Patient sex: M
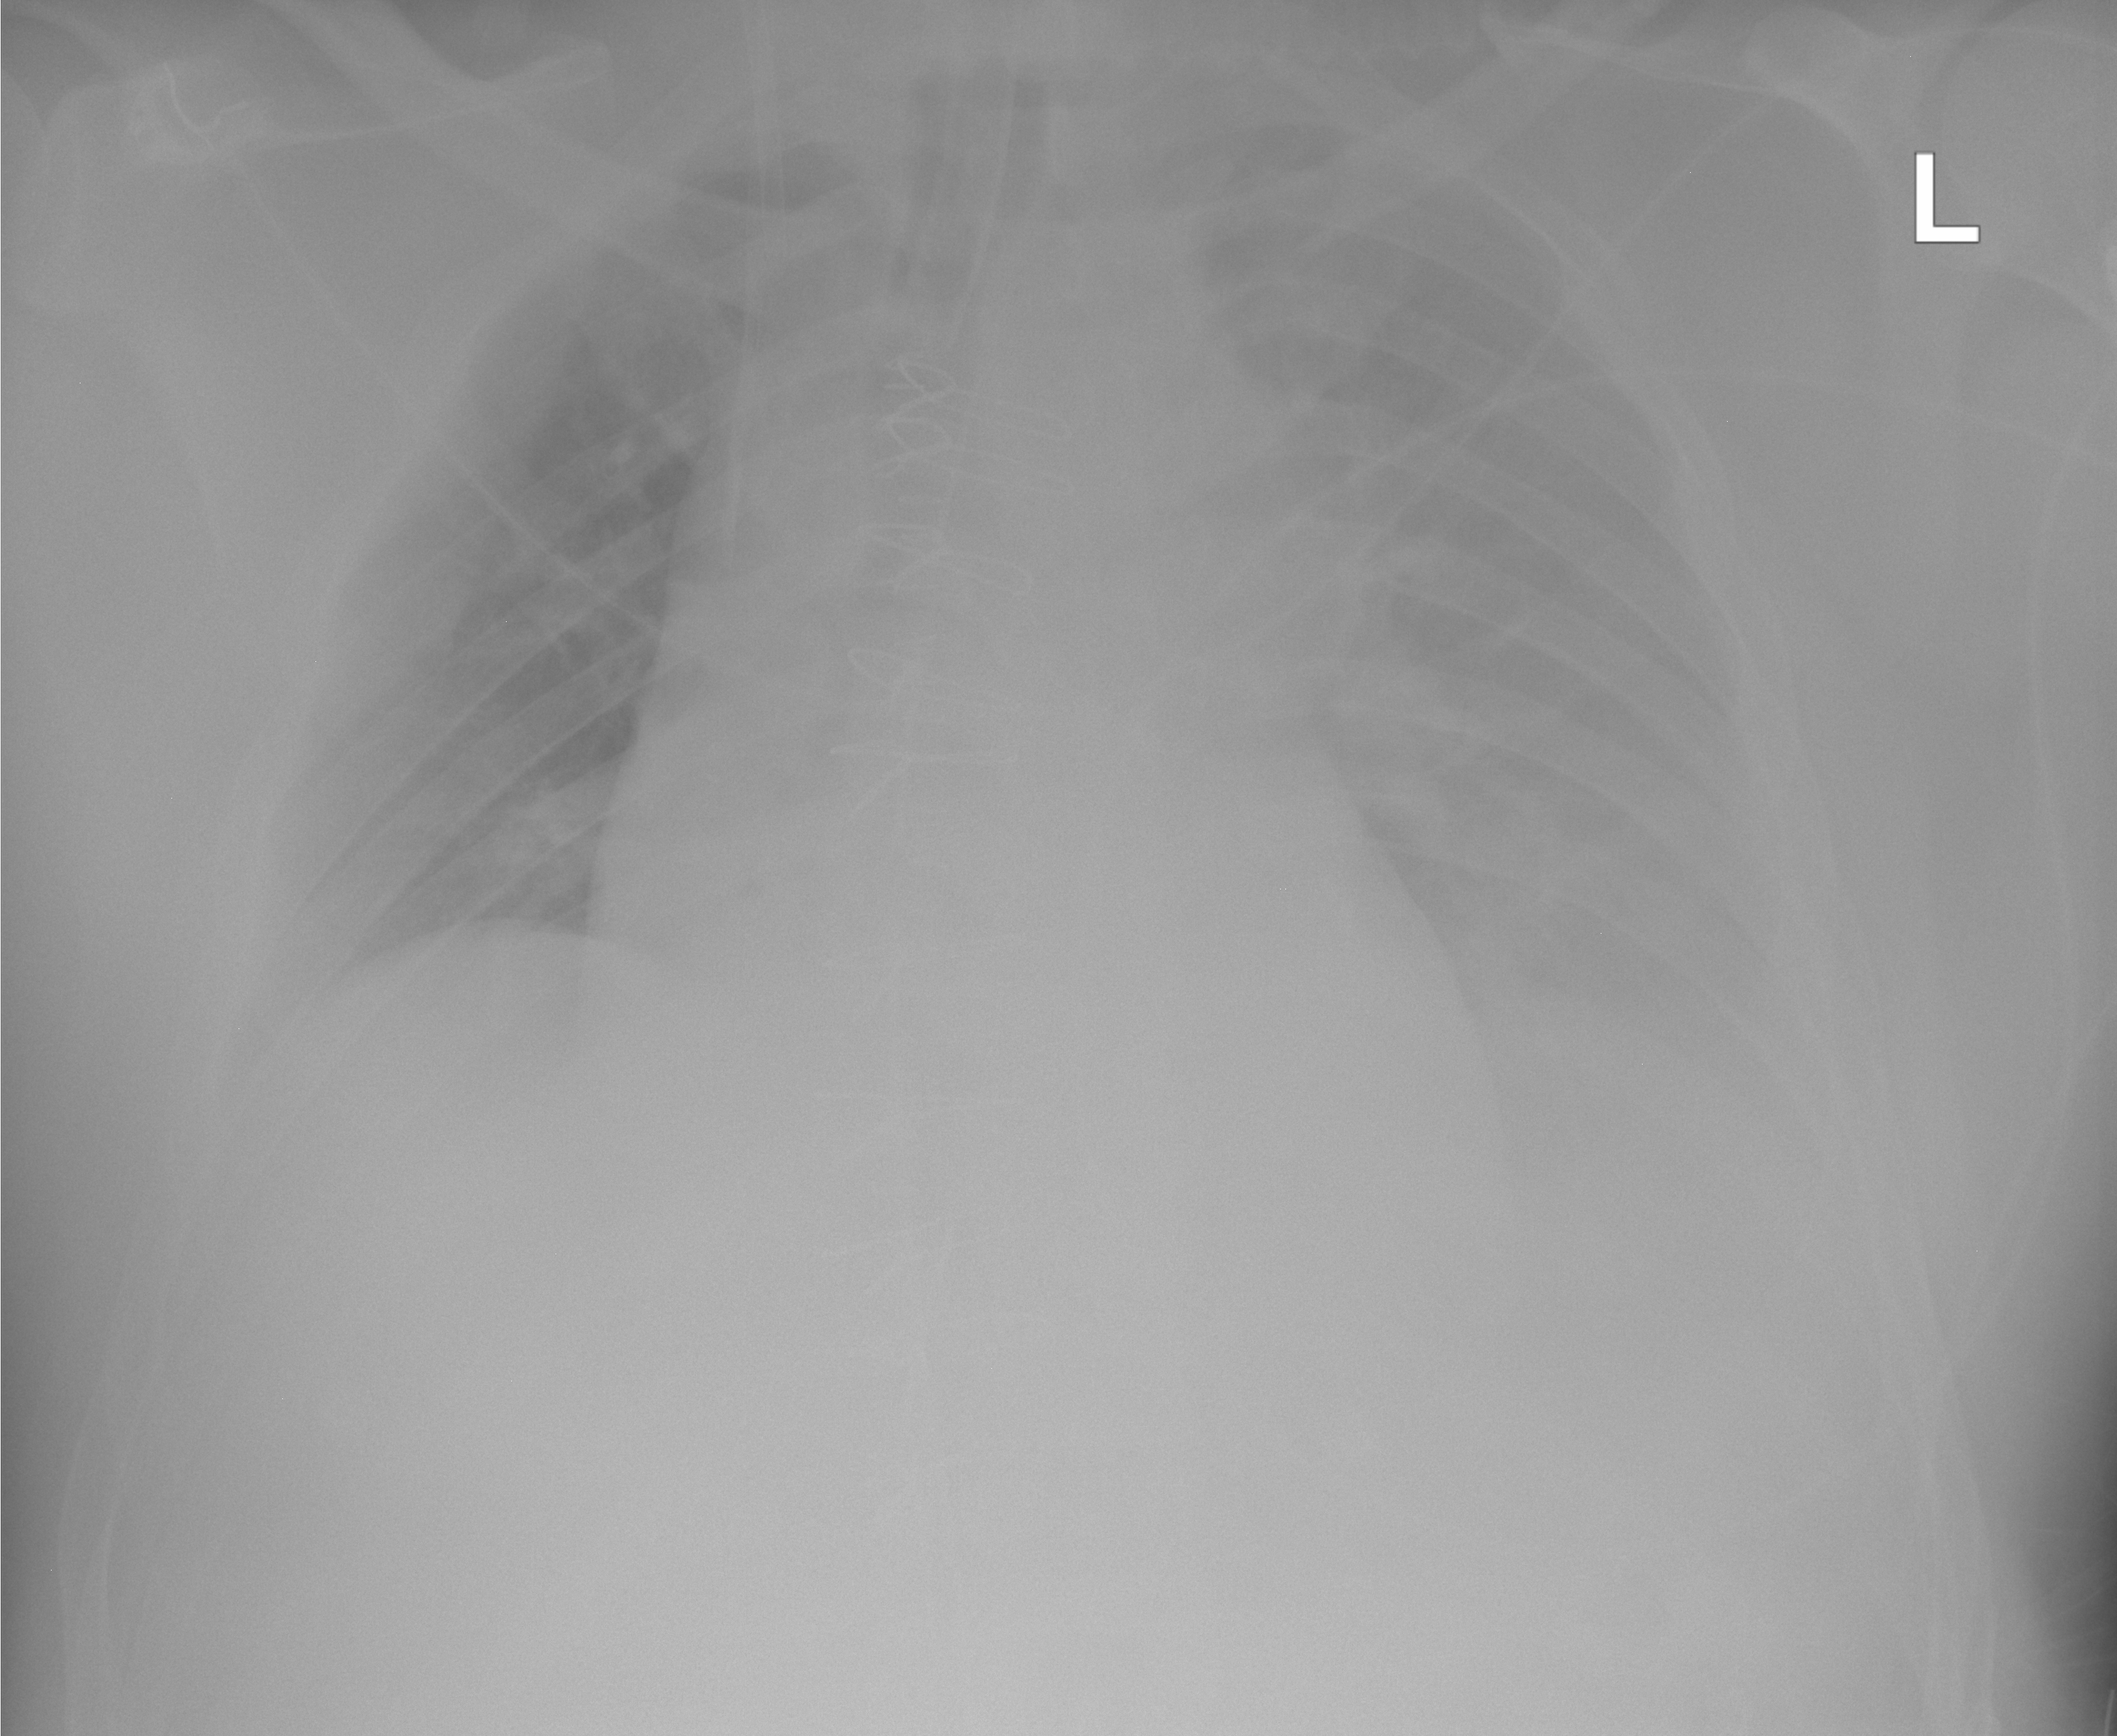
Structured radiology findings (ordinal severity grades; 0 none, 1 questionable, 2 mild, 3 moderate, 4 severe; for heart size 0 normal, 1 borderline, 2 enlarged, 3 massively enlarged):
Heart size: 1
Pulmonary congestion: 0
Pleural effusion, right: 0
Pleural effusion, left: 3
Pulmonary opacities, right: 0
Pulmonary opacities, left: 1
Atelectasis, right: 0
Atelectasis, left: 2